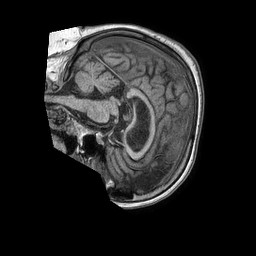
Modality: T1w
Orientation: sagittal
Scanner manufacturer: philips
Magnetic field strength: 1.5 T
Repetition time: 0.007686 s
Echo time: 0.003543 s